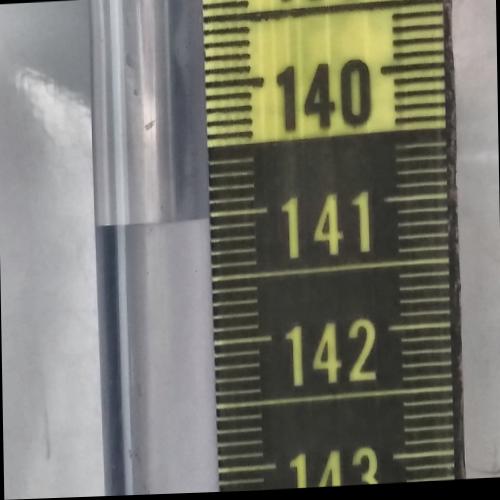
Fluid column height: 141.0 cm